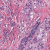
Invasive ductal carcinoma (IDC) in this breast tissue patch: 1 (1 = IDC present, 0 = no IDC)